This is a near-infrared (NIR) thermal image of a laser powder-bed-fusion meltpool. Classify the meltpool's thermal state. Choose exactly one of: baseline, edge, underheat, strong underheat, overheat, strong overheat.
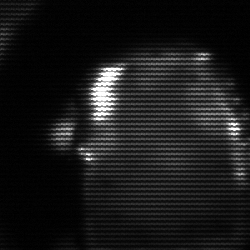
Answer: baseline